Interaction volume radius: 10 \u00c5
Interaction volume height: 10 \u00c5
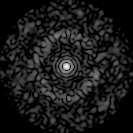
Disorder parameter: 0.8397